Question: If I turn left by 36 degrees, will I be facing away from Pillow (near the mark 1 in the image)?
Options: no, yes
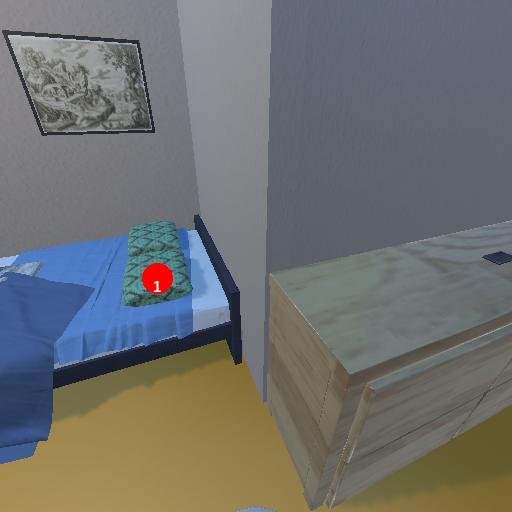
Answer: no